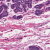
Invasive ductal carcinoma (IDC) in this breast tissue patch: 0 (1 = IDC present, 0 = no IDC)